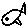
Label: fish